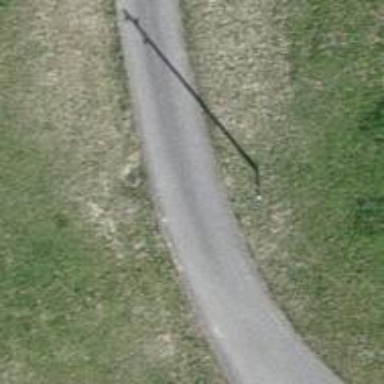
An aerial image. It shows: Power pole.